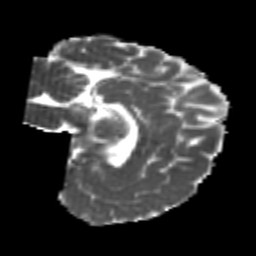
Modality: MD
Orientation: sagittal
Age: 25
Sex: female
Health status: healthy
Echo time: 0.074 s